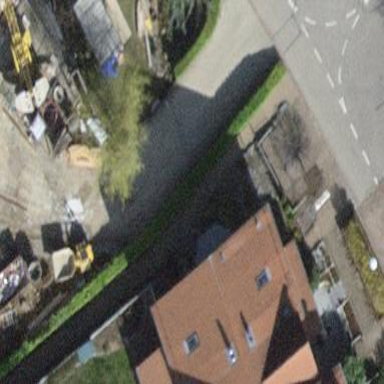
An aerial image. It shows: Simple and straightforward house.